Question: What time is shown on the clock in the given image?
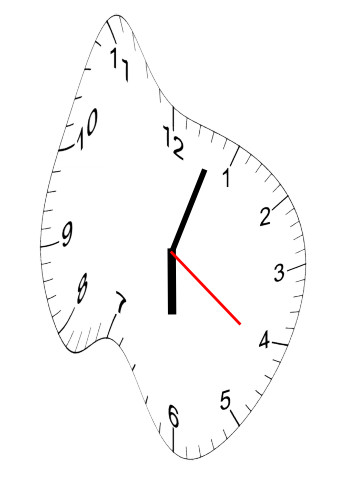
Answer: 06:03:21